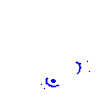
Particle: electron